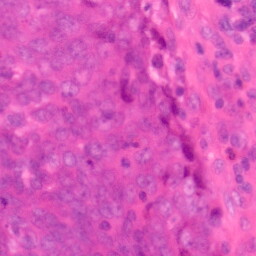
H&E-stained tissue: Colon